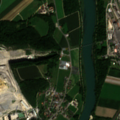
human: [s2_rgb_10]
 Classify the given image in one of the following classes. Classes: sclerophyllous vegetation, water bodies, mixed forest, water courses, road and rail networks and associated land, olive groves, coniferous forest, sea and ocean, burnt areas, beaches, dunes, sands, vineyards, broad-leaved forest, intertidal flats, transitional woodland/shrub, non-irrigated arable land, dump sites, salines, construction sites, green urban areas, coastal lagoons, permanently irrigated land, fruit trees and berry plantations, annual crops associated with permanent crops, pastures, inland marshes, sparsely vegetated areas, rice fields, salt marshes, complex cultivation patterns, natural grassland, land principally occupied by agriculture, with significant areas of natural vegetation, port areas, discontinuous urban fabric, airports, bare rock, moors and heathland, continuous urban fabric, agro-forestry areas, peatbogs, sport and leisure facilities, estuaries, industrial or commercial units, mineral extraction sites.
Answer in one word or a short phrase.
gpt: discontinuous urban fabric, industrial or commercial units, mineral extraction sites, non-irrigated arable land, land principally occupied by agriculture, with significant areas of natural vegetation, broad-leaved forest, mixed forest, water courses